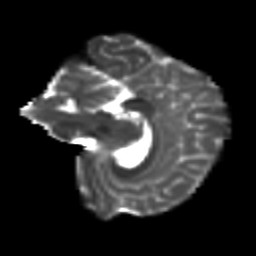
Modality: T2w
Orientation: sagittal
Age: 21
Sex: female
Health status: healthy
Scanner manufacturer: siemens
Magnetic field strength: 3 T
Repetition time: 8.6 s
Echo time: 0.095 s